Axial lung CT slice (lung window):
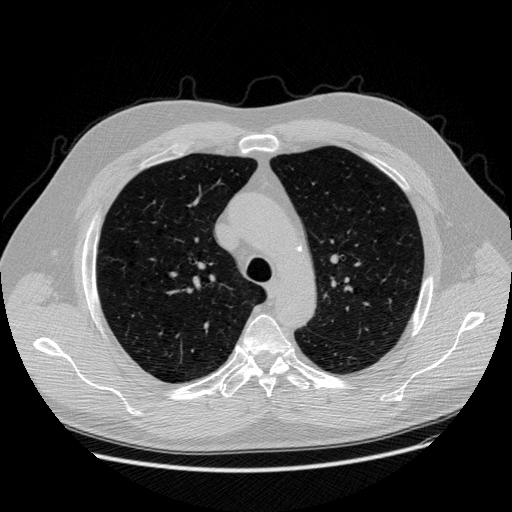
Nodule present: no